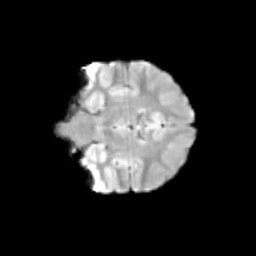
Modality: T2w
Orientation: coronal
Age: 9
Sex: male
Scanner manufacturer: siemens
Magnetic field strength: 3 T
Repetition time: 3.8 s
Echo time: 0.07 s